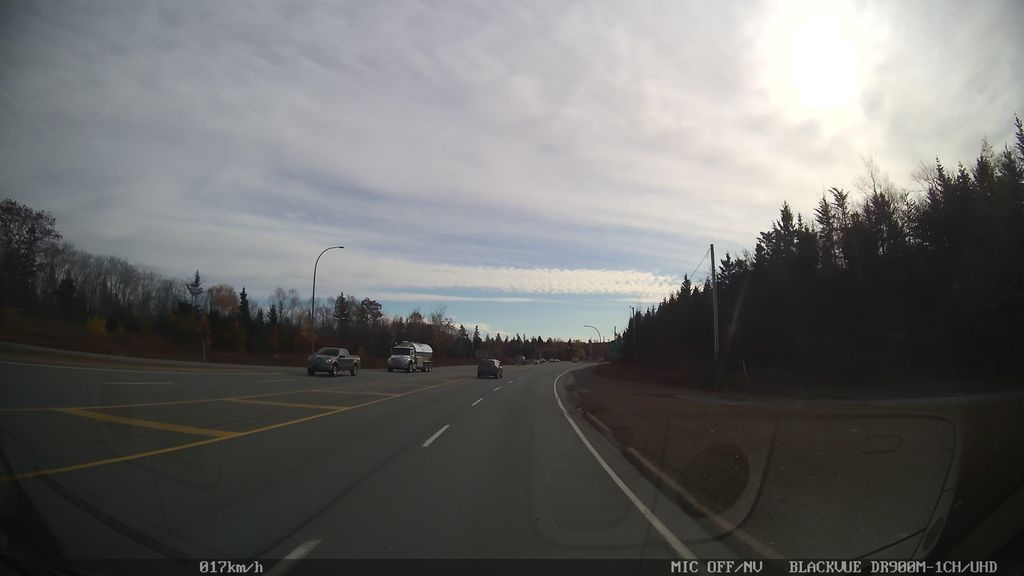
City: halifax